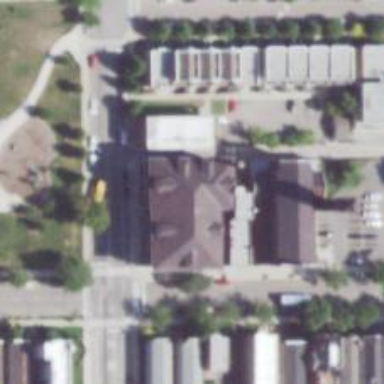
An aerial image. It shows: School.